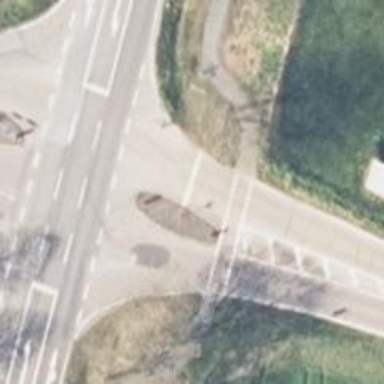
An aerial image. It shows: Unclassified road with asphalt surface.